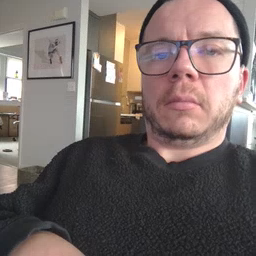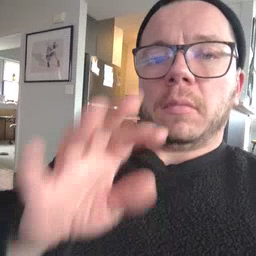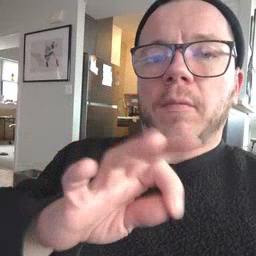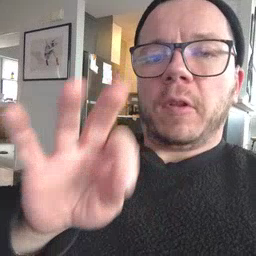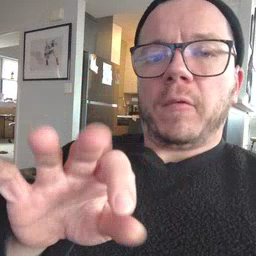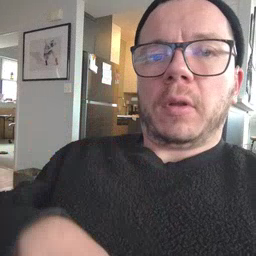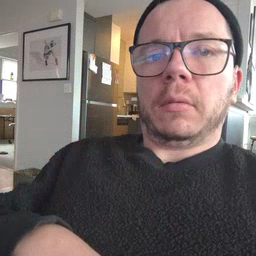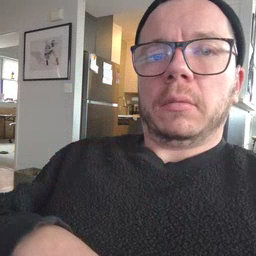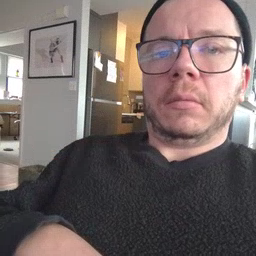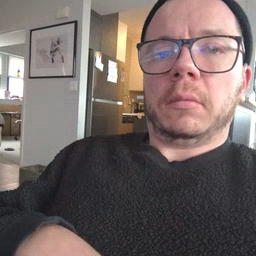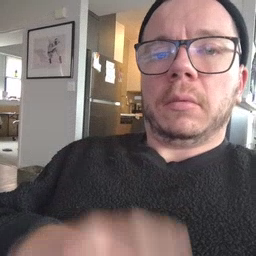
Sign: frenchfries